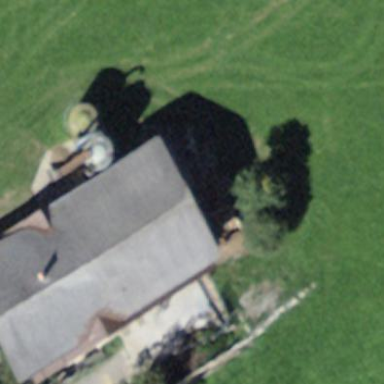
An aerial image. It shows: Farm building.